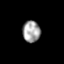
Tissue: skin
Cell type: Fibroblasts
Senescence score: 0.7167
Nuclear area (px): 372
Mean DAPI intensity: 162.089